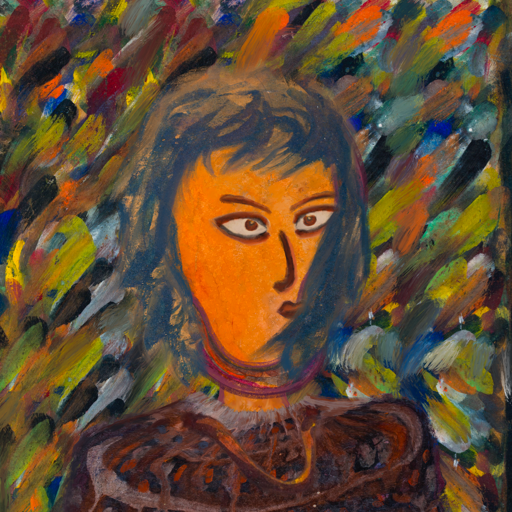
Background: An_Impression, Head And Neck Side: Hypocrite_w_Hair, Face Side: Roy_Bahadur, Bust: Hypocrite, Hair Side: In_The_Sun, Head Accessory: Blank, Second Necklace: Comrade, Necklace: Blank, Baby: Blank